Question: I have a WPF WebBrowser control beside a WPF TreeView control. Both have default styles with default properties. I have not changed anything except placing them on my WPF window. If you view the screen shot below you can see the two controls have two different scroll bars. I have no idea why this is happening.
Is there a way to make one control's scroll bar look like the other, or just default them both to windows styles?
Thanks

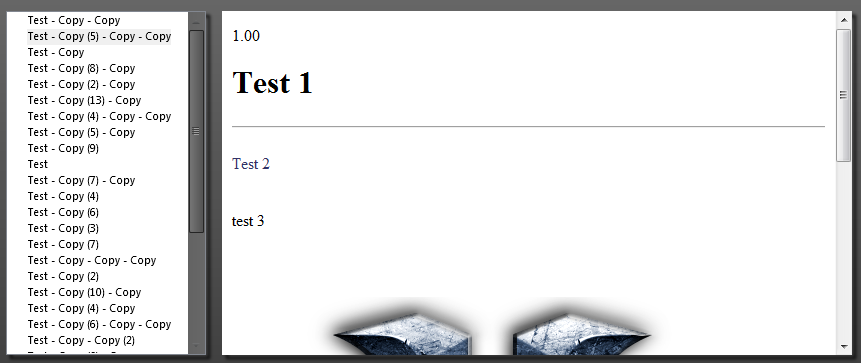
Answer: To answer your comment:
> Is there a way to keep that theme in my resources (my ribbon control uses it) and just remove the scroll bar theme from that tree view control? - Landin Martens Jun 23 at 19:49
Yes.
# Option 1
You can override the default style for a control like so:
'''
<Style TargetType="{x:Type TreeView}">
...
</Style>
'''
This will change the styling for every TreeView control (assuming the style is defined in your App.xaml dictionary). If you only want to override the style for a few controls, you can name it:
'''
<Style x:Key="XTreeViewStyle"
TargetType="{x:Type TreeView}">
...
</Style>
'''
And the set the style explicitly for those controls ('<TreeView Style="{StaticResource XTreeViewStyle}"/>'). Or, you can create the style within a specific context, such as a Grid (thus affecting only those controls within the Grid):
'''
<Grid>
<Grid.Resources>
<Style TargetType="{x:Type TreeView}">
</Style>
</Grid.Resources>
</Grid>
'''
It is my guess that the style which is overriding your scrollbars is not targeting TreeViews specifically... it is probably targeting a control that TreeView inherits from. So, look for a default style which targets TreeView, ItemsControl, Control, FrameworkElement or UIElement. When you find it, you can either give it a name, or move the style into a more limited context.
For example, your styles are probably set up something like this:
'''
<Style TargetType="{x:Type ItemsControl}">
...
</Style>
<Style TargetType="{x:Type Ribbon}">
<Style.Template>
<ControlTemplate>
<ItemsControl>
...
</ItemsControl>
</ControlTemplate>
</Style.Template>
</Style>
'''
To have the ItemsControl style only affect the Ribbon, you could move the ItemsControl style into the Ribbon's template:
'''
<Style TargetType="{x:Type Ribbon}">
<Style.Template>
<ControlTemplate>
<ControlTemplate.Resources>
<Style TargetType="{x:Type ItemsControl}">
...
</Style>
</ControlTemplate.Resources>
<ItemsControl>
...
</ItemsControl>
</ControlTemplate>
</Style.Template>
</Style>
'''
The exact approach, however, is going to depend on how exactly your styles are setup, and this may be much more complicated then I have suggested. For example, if you have several different styles which all need to use that ItemsControl style, you might use naming and inheritance like this:
'''
<Style TargetType="{x:Type ItemsControl}"
x:Key="XItemsControlStyle">
...
</Style>
<Style TargetType="{x:Type Ribbon}">
<Style.Template>
<ControlTemplate>
<ControlTemplate.Resources>
<Style TargetType="{x:Type ItemsControl}"
BasedOn="{StaticResource XItemsControlStyle}">
...
</Style>
</ControlTemplate.Resources>
<ItemsControl>
...
</ItemsControl>
</ControlTemplate>
</Style.Template>
</Style>
<Style TargetType="{x:Type RibbonItem}">
<Style.Template>
<ControlTemplate>
<ControlTemplate.Resources>
<Style TargetType="{x:Type ItemsControl}"
BasedOn="{StaticResource XItemsControlStyle}">
...
</Style>
</ControlTemplate.Resources>
<ItemsControl>
...
</ItemsControl>
</ControlTemplate>
</Style.Template>
</Style>
'''
# Option 2
Set the style for the TreeView explicitly. This will mean finidng the original style for the TreeView (or at least the one you want to use), giving it a name and then setting explicitly on the TreeView you want to style. (See Option 2 for how to do that)
I believe that these links will provide you with default styles:
- <URL>